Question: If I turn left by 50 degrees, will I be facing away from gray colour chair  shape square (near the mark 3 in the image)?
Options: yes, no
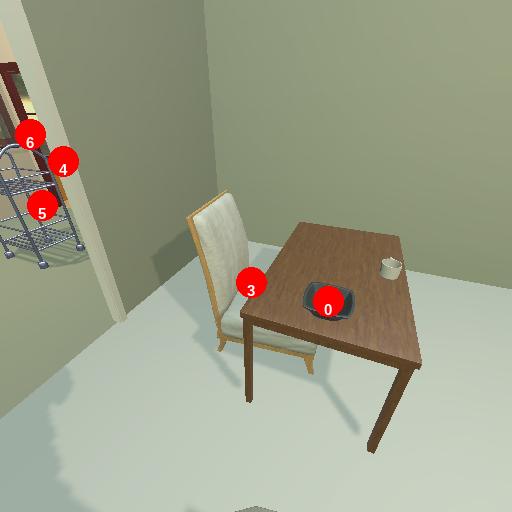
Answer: yes